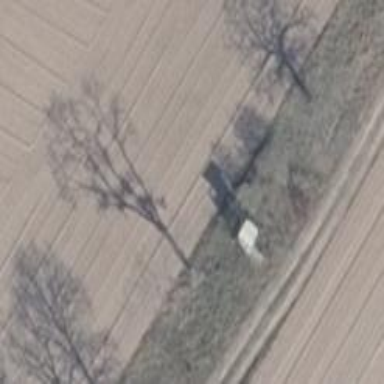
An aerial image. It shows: Hunting stand.